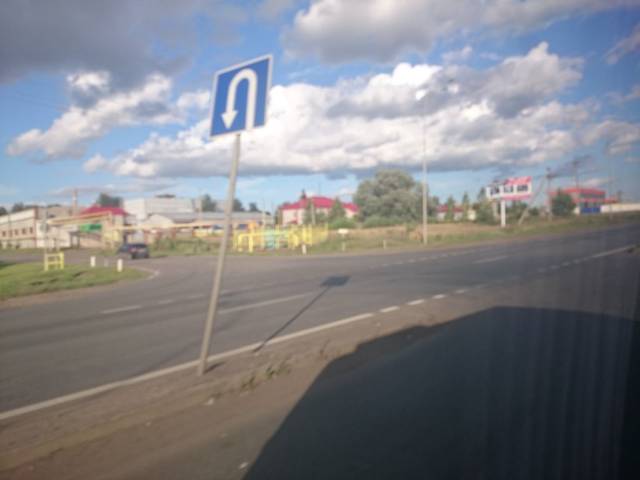
Region: Russia
Coordinates: 55.682, 52.436